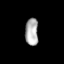
Tissue: lung
Cell type: Epithelial cells
Senescence score: 0.2264
Nuclear area (px): 347
Mean DAPI intensity: 175.121